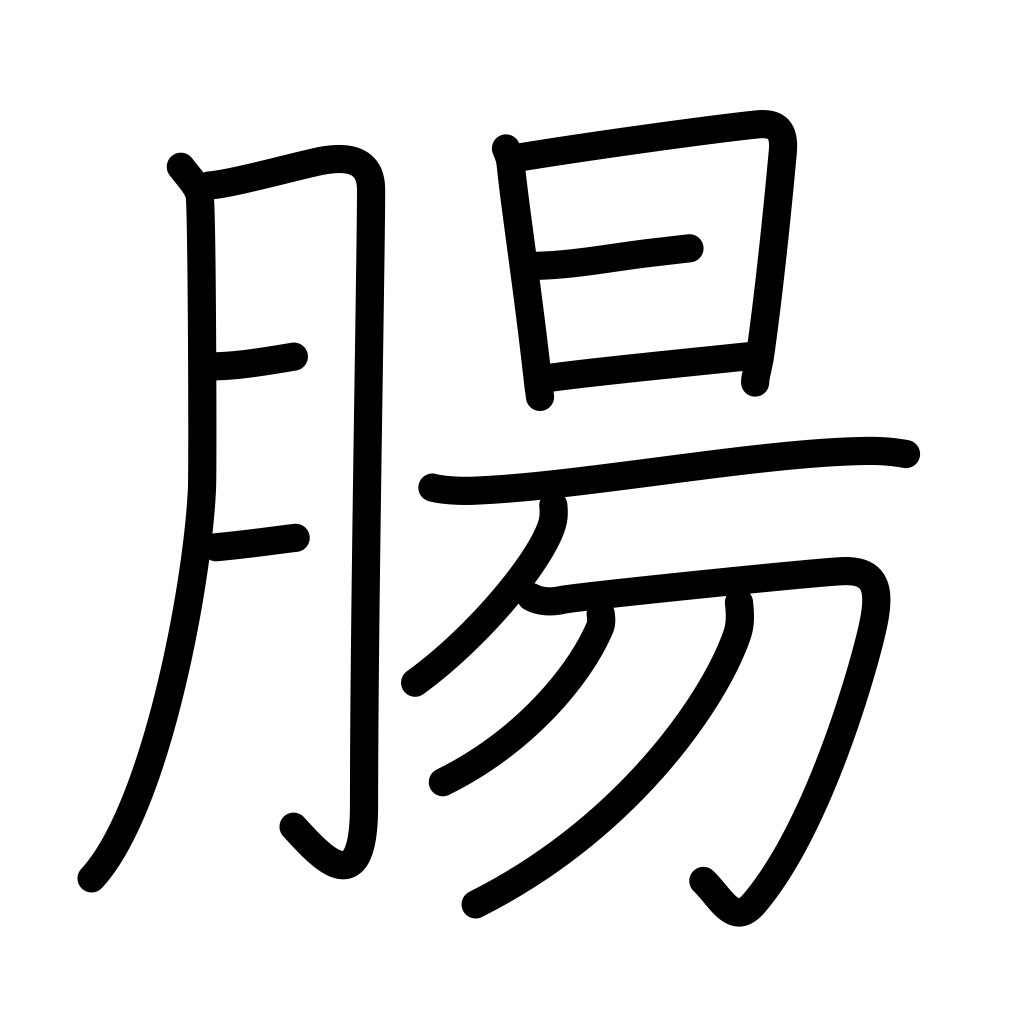
Meaning: intestines, guts, bowels, viscera